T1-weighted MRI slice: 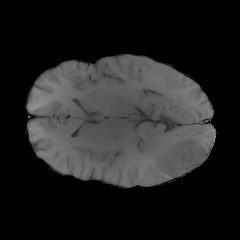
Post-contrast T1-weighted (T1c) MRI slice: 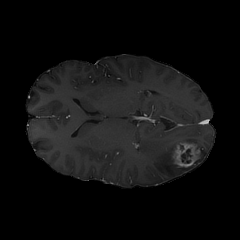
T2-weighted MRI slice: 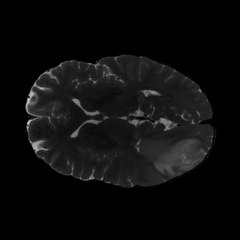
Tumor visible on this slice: yes